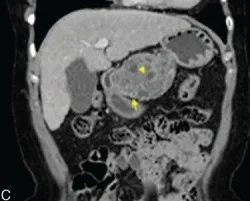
Abdominal CT demonstrating a heterogenous mass (arrow) at the neck and body of the pancreas, adjacent to the descending portion of duodenum and the lesser curvature of the gastric body. The mass, cystic wall (arrowhead), and internal division (arrow) could be seen intensified on contrast-enhanced CT images compared with those on precontrast images (B and C). CT = computed tomography.
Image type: radiology (ct)